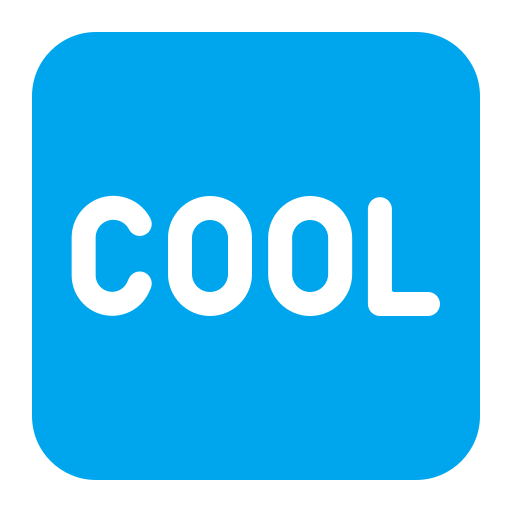
cool button flat